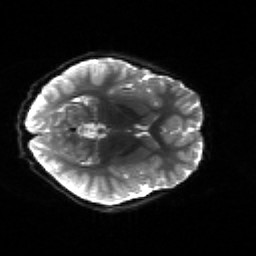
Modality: sbref
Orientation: axial
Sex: male
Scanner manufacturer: siemens
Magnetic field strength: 3 T
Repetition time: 5 s
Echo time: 0.071 s